Question: I have this code below:
'''
<h:panelGrid id="formDatatable">
<p:dataTable var="Resource" value="#{resource.listResourceForDataTable}">
<p:subTable var="access" value="#{resource.listResourceForSubTable}">
<f:facet name="header">
#{Resource.firstname} #{Resource.lastName}
</f:facet>
<p:column>
#{access.skillLevel}
</p:column>
<p:column>
#{access.skillName}
</p:column>
</p:subTable>
</p:dataTable>
</h:panelGrid>
'''
In value of the DataTable: a list of Resource (complex object with Strings and Map)
In value of the SubTable: a list of Resource with just 2 fields: ---> skillLevel (String) and skillName (String).
The result is (level of the skill/ name of the skill):

As you can see it fills the "Headers" with all elements in the list of my SubTable. It's not that i want, because "albert first" (Resource) has learnt java (Skill) and has 2 in levelOfSkill. He hasnt the others skills.
I want to have in my table:
albert first: 2 - java
mickael jackson: 2 - jee ; 3 - php
Tom Hawks : 2 - php ; 4 - java
But i have all the skills each time in each Header. How can i "separate" the data? I thought DataTable and SubTable would do this job.
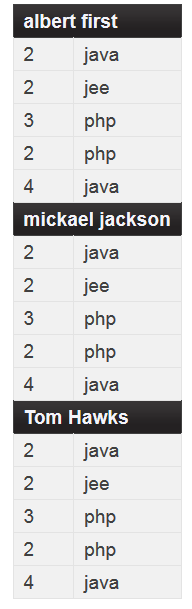
Answer: Found.
I had to "convert" my map into a List:
'''
public List<Map.Entry<Skill, Niveau>> getSkillNiveauMap() {
Set<Map.Entry<Skill, Niveau>> map = skillLevel.entrySet();
return new ArrayList<Map.Entry<Skill, Niveau>>(map);
}
'''
Afterwards, i call the entries i need:
'''
<p:dataTable id="resources" var="Resource" value="#{resource.listOfAllResources}">
<p:subTable var="skill" value="#{Resource.skillNiveauMap}">
<f:facet name="header">
#{Resource.firstname} #{Resource.lastName}
</f:facet>
<p:column>
#{skill.key.title}
</p:column>
<p:column>
#{skill.value.niveau}
</p:column>
</p:subTable>
</p:dataTable>
'''